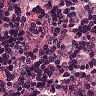
Metastatic tissue present: yes